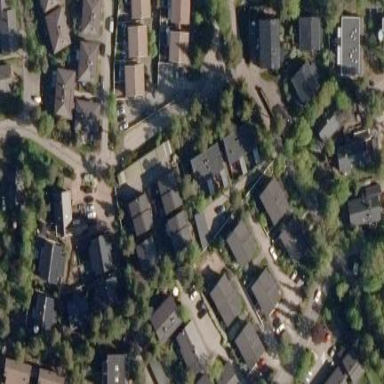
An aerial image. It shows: Residential area with apartments.